Aerial crown-view tile of a tropical tree (Barro Colorado Island, Panama), acquired 20250616:
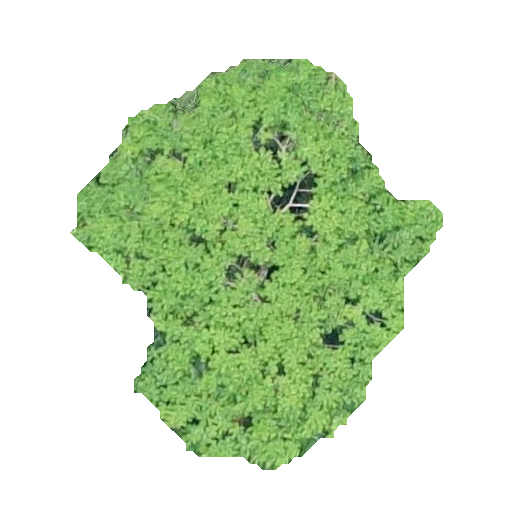
Species: Zanthoxylum ekmanii
GBIF accepted scientific name: Zanthoxylum ekmanii
Crown area: 139.061 m²